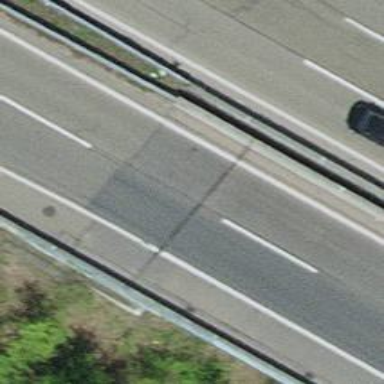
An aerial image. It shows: Asphalt motorway.